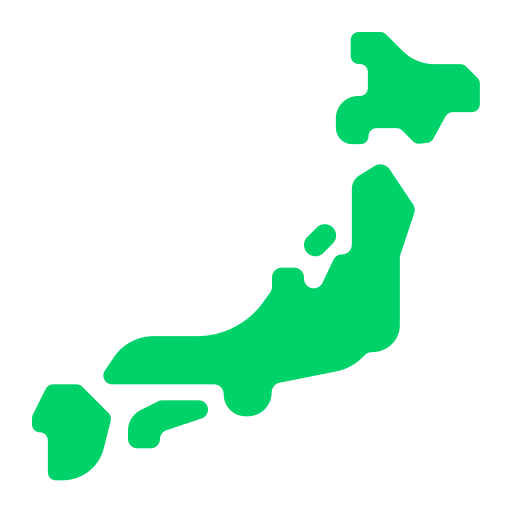
map of japan flat